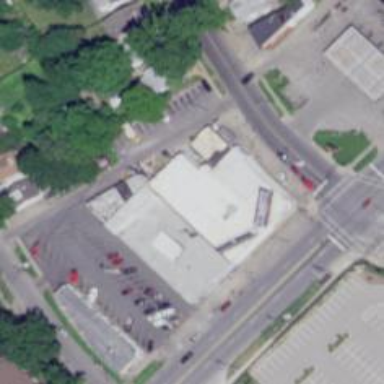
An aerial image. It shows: Retail building.